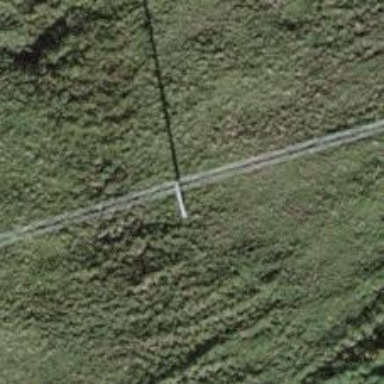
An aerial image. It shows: Minor power line.